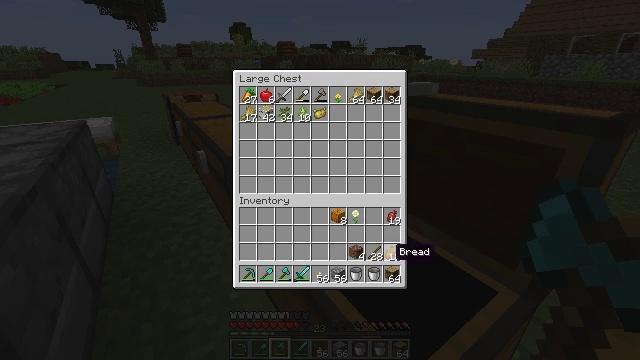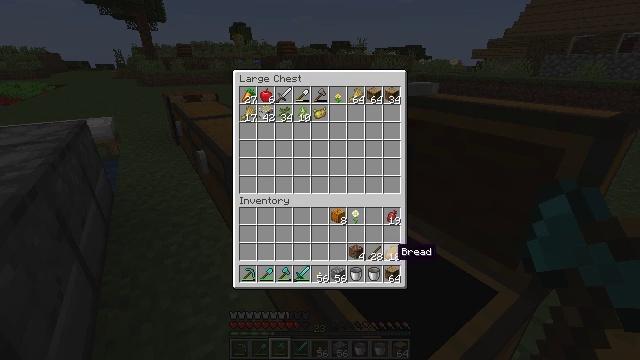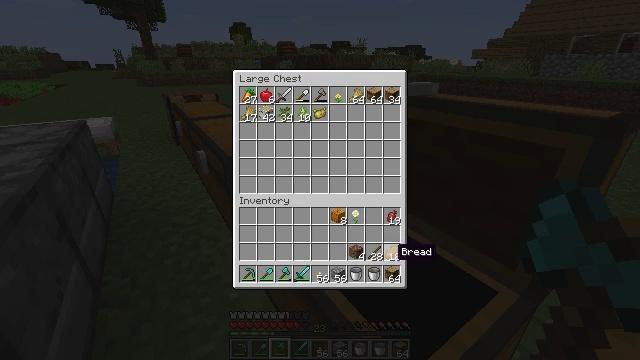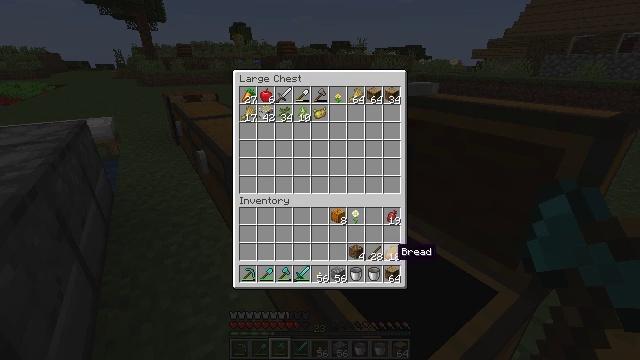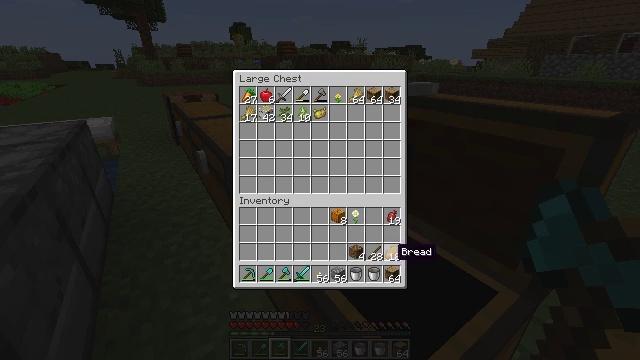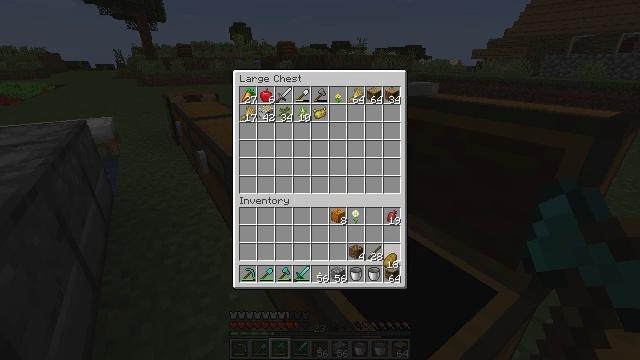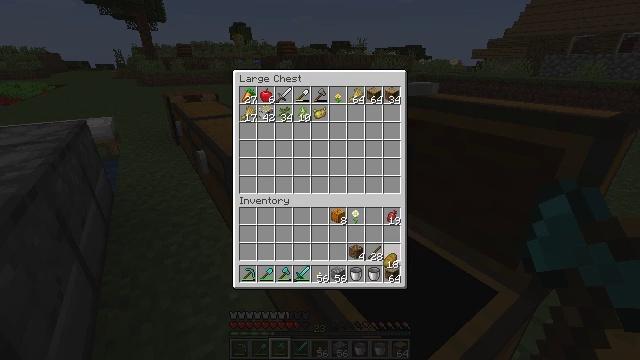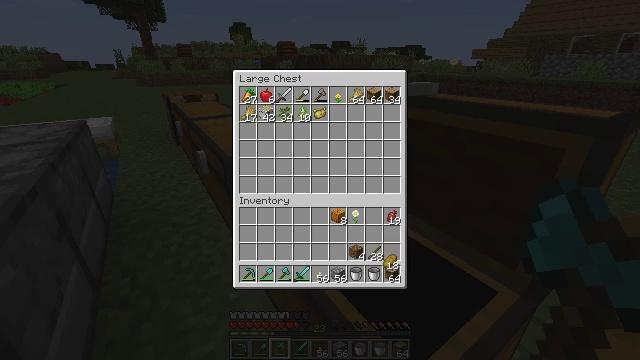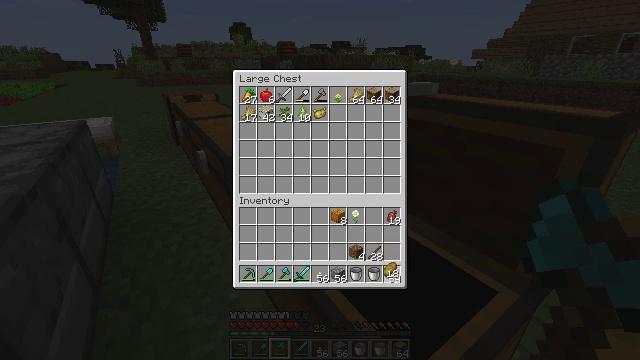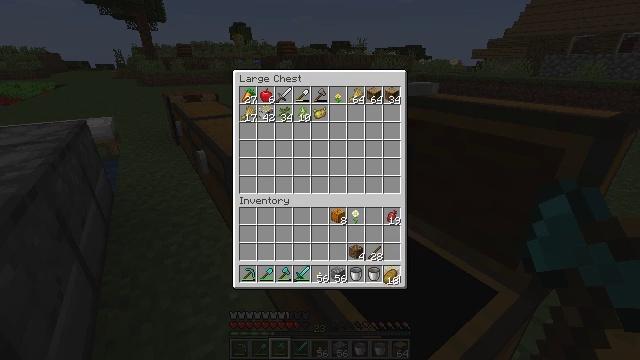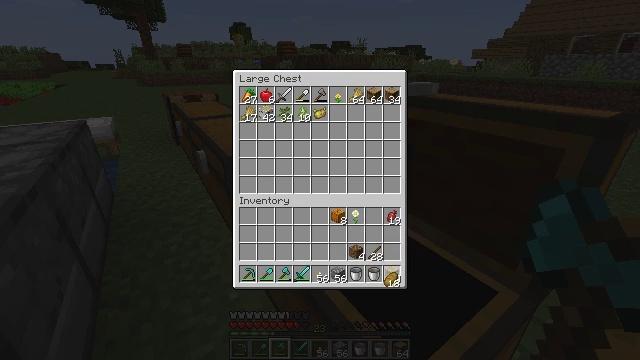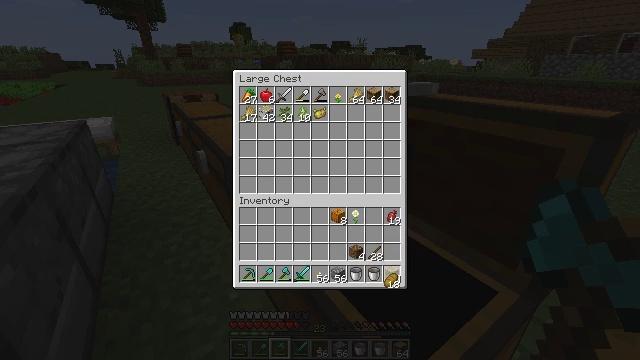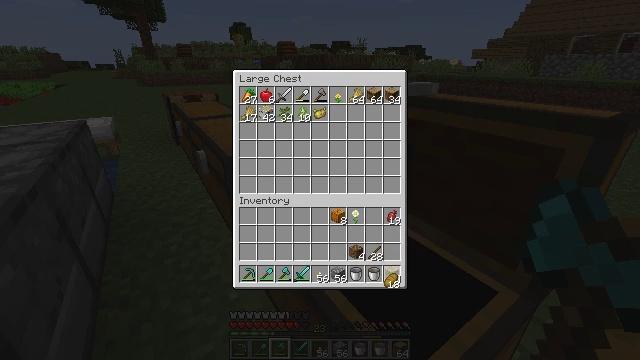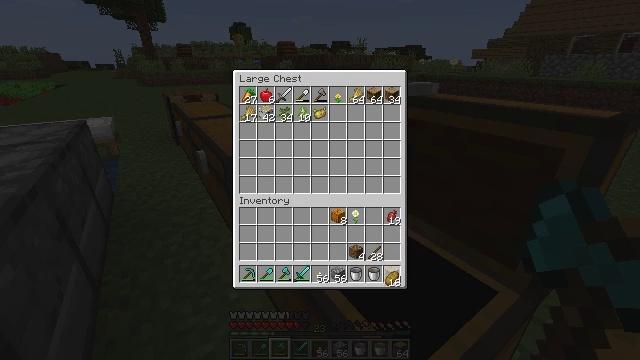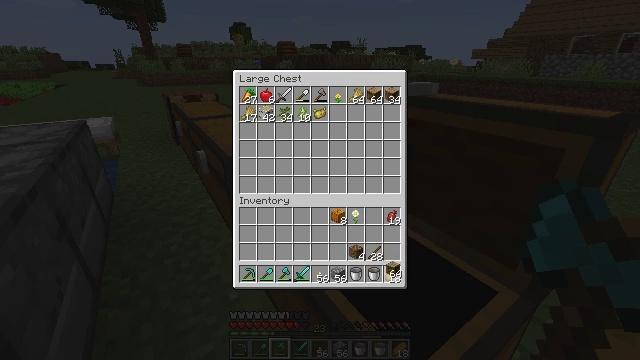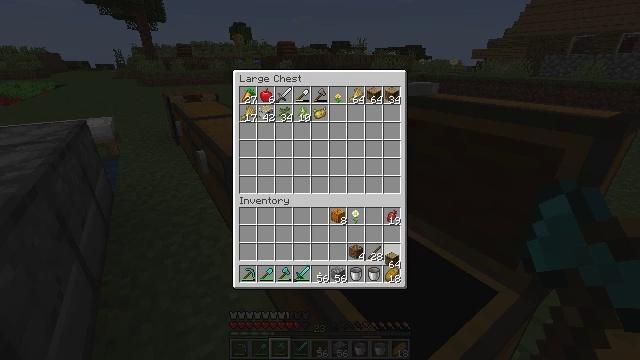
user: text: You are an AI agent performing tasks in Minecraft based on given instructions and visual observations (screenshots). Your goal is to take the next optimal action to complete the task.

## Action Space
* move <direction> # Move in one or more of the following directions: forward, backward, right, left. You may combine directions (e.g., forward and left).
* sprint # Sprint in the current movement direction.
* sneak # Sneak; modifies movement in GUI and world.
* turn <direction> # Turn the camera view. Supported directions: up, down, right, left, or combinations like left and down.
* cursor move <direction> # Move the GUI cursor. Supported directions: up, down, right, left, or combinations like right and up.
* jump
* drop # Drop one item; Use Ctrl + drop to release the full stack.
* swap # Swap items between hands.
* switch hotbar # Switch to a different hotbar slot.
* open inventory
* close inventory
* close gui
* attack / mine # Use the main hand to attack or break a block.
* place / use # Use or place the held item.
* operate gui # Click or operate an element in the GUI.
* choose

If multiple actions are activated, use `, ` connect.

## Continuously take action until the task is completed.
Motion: motion action
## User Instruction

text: Turn a pumpkin into pumpkin seeds using the crafting grid.
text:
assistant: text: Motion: no_op
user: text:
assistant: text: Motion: no_op
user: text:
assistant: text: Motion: no_op
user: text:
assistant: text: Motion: no_op
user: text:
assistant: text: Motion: operate gui
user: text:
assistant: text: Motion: operate gui
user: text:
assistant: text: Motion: operate gui
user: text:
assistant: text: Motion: cursor move down
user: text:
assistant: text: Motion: cursor move down
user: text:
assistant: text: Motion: no_op
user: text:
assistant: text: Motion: operate gui
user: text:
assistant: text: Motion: operate gui
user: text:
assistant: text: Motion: operate gui
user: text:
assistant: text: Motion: cursor move up
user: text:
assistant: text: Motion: cursor move up
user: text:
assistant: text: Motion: no_op
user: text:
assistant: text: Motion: no_op
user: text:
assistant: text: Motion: operate gui
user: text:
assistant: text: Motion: operate gui
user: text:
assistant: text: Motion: operate gui
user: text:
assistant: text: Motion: no_op
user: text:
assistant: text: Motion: no_op
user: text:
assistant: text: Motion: no_op
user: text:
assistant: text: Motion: no_op
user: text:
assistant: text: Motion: sneak
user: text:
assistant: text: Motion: sneak
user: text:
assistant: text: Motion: sneak
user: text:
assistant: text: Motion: sneak
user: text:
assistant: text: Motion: sneak, choose
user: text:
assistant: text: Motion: sneak, choose